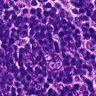
Metastatic tissue present: no